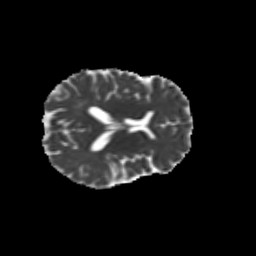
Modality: MD
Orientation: axial
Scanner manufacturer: siemens
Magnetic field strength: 3 T
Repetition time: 9.2 s
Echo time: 0.084 s